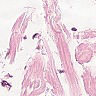
Metastatic tissue present: no